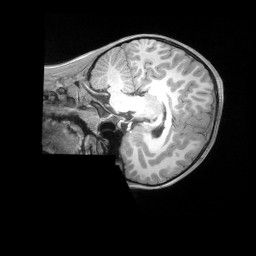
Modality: T1w
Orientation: sagittal
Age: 7
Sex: male
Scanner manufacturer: siemens
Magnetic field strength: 3 T
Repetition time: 2.53 s
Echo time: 0.00164 s